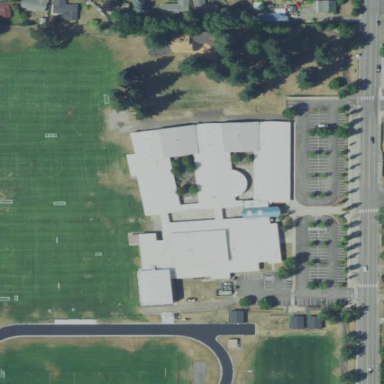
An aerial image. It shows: School.